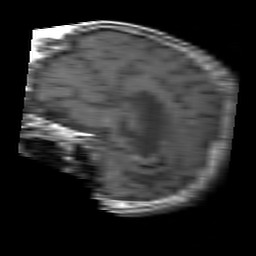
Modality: T1w
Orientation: sagittal
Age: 75
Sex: male
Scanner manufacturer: philips
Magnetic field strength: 3 T
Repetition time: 0.5581 s
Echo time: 0.01 s